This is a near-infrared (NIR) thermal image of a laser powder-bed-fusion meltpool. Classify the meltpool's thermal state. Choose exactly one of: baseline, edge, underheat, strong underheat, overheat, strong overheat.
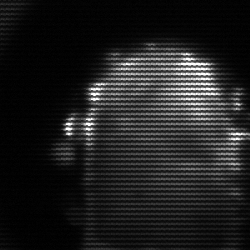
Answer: baseline